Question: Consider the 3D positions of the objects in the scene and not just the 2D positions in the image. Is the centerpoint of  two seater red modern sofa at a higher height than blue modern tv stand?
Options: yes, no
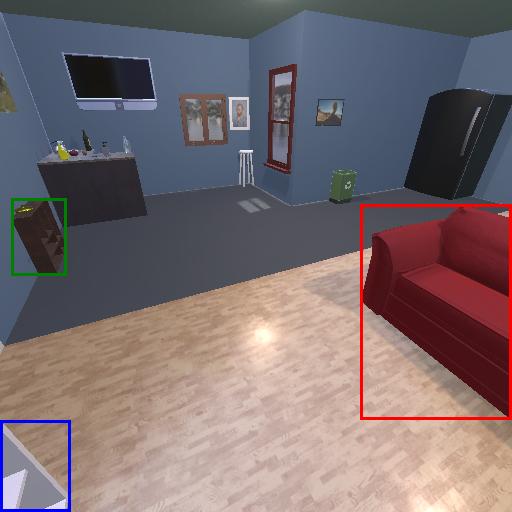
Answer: yes